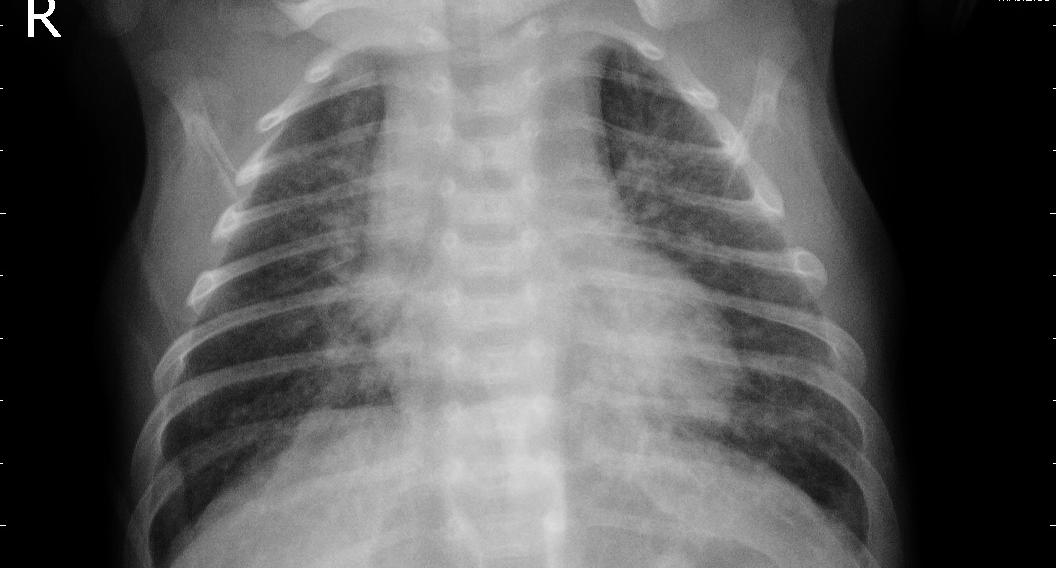
Diagnosis: PNEUMONIA